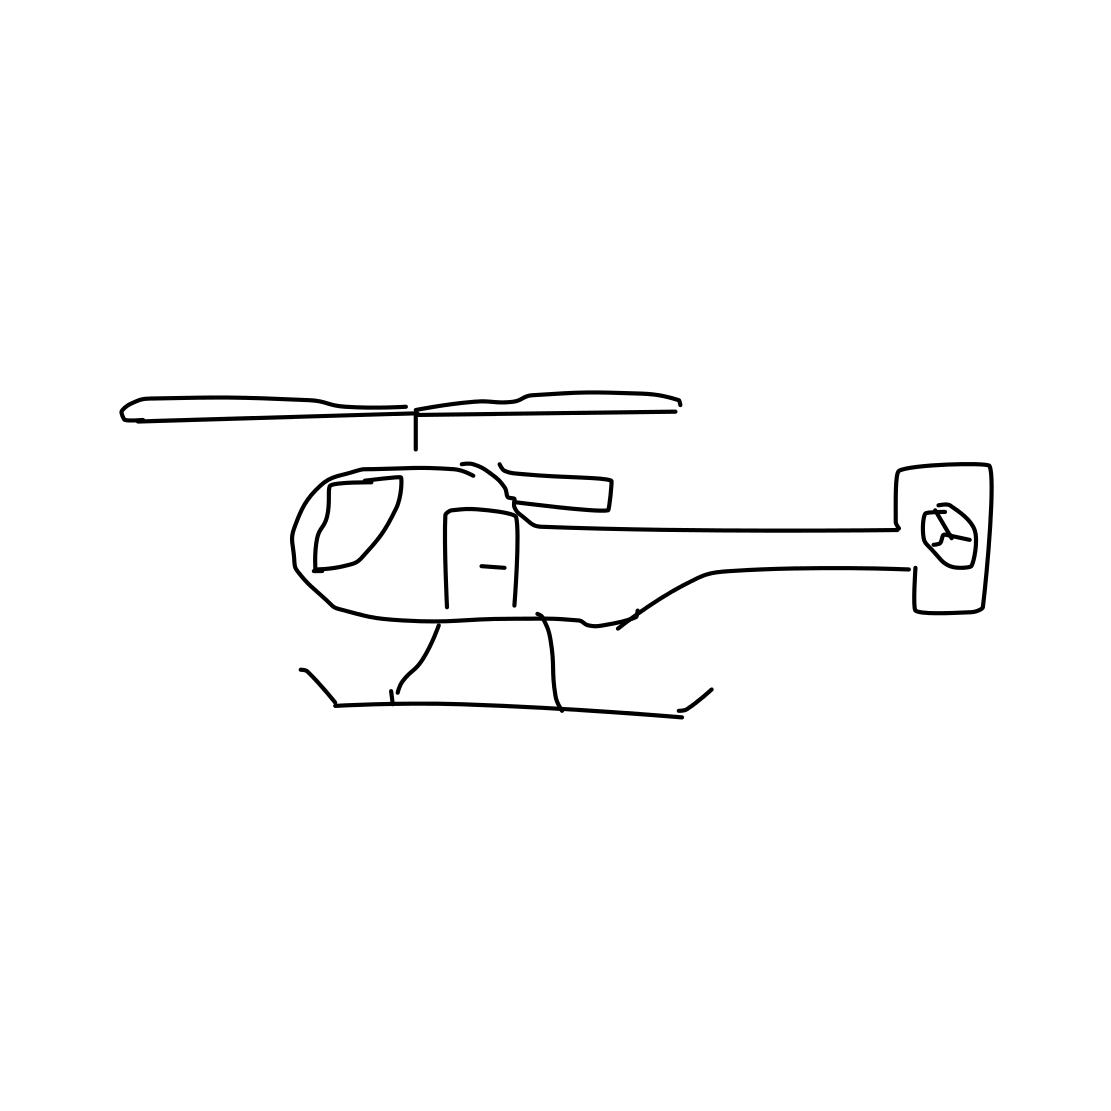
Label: helicopter